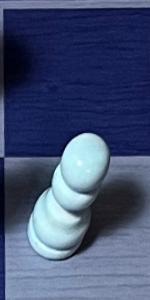
Label: Pawn_White